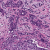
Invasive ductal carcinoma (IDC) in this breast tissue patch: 0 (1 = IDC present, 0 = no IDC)